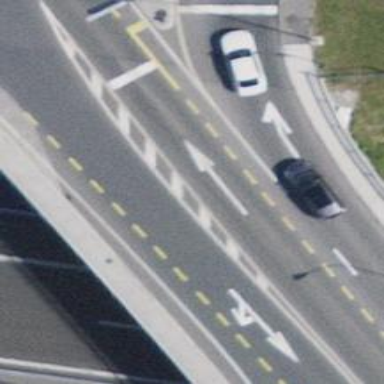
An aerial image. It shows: Secondary road bridge with asphalt surface. It also features cycling lane.